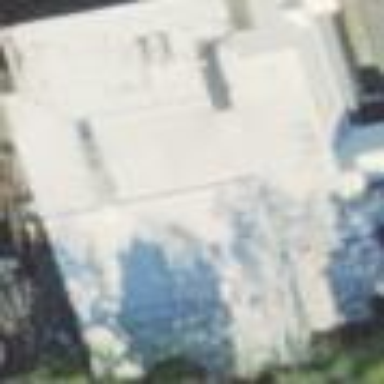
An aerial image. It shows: Part of building.